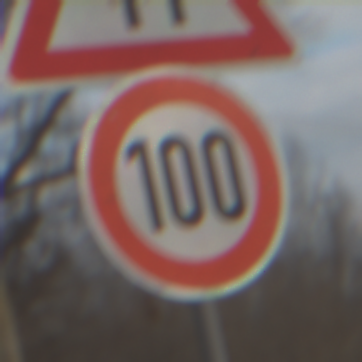
Verkehrszeichen: Geschwindigkeit100
Zusatzzeichen oben: EinseitigVerengteFahrbahnRechts
Umgebung: Outdoor, Nature
Tageszeit: MorningAfternoon
Wetter: PartlyCloudy
Licht: Natural
Jahreszeit: Autumn
Kontrast: LowContrast